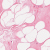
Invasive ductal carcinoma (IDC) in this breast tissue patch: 0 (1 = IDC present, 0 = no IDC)